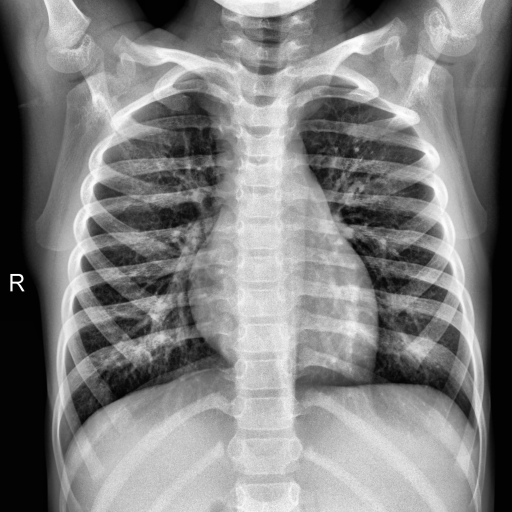
Finding: NORMAL